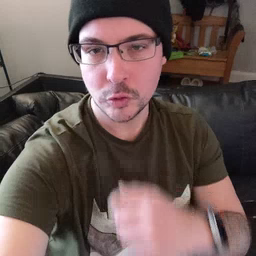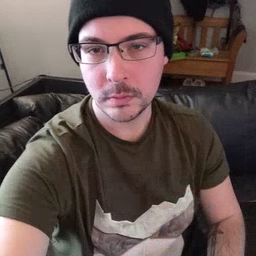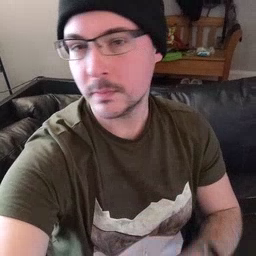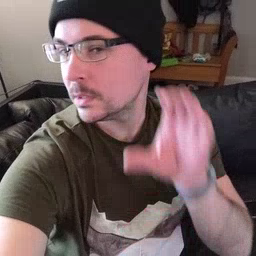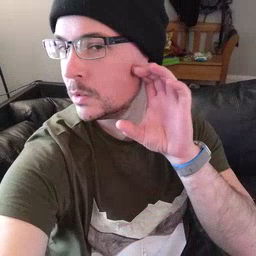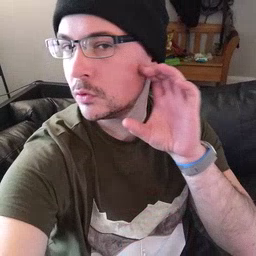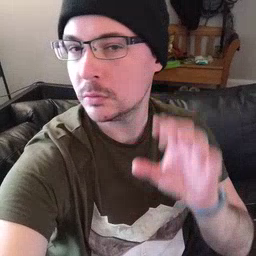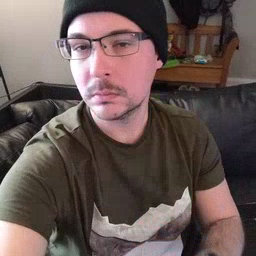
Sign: ear